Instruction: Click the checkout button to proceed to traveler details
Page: cart
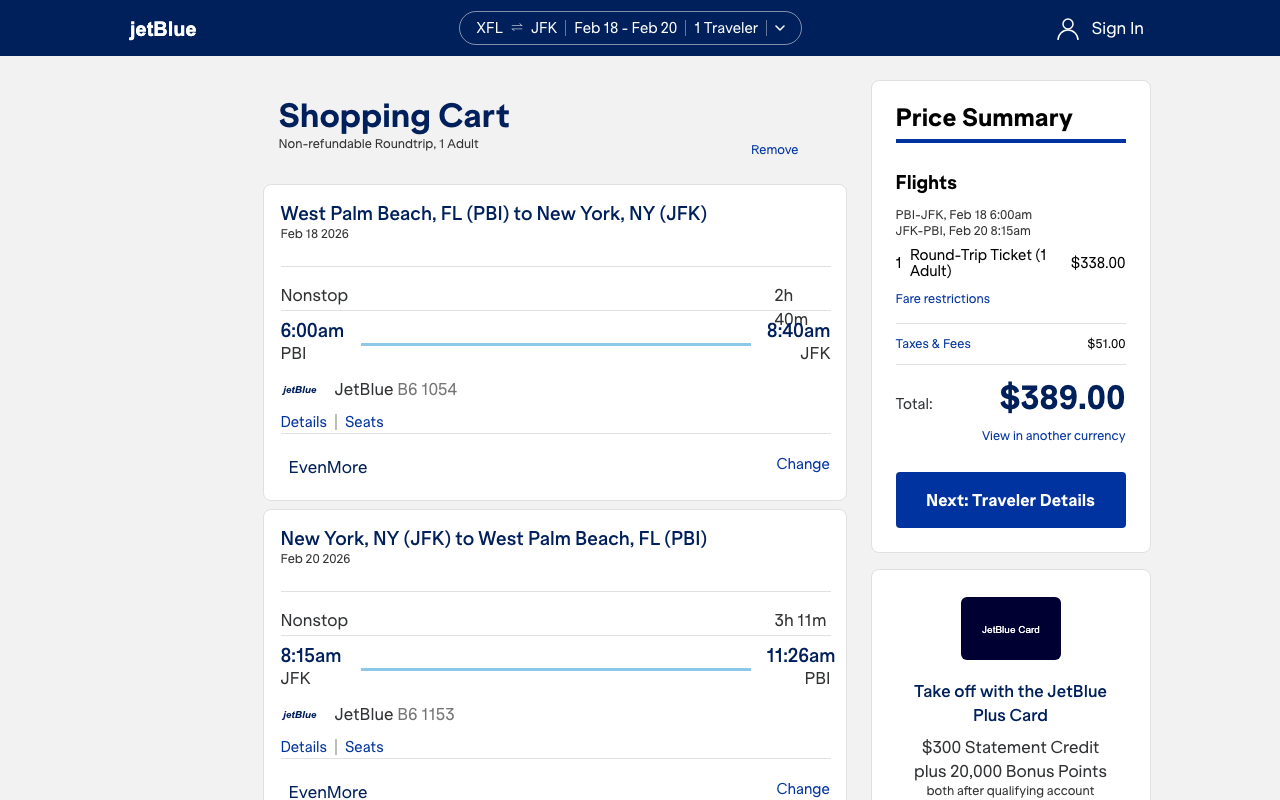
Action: click